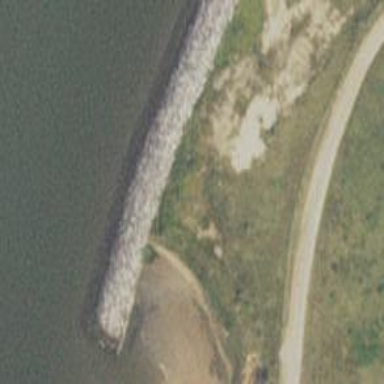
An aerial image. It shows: Breakwater structure.